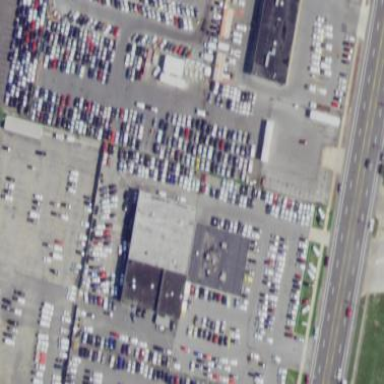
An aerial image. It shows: Shop that sells cars.